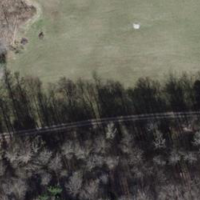
EUNIS habitat code: 41
Species observed at this site:
Gomphocerippus rufus
Phaneroptera falcata
Gryllus campestris
Nemobius sylvestris